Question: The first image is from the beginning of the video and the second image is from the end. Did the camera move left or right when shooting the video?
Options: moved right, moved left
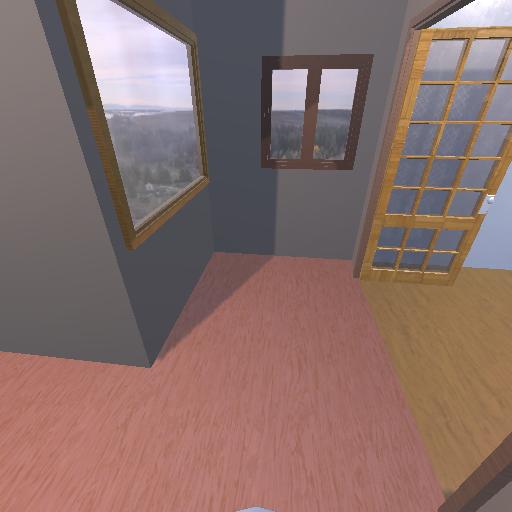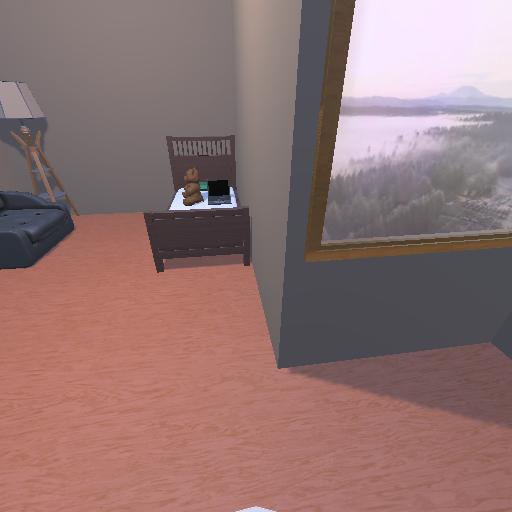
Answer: moved right